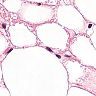
Metastatic tissue present: no